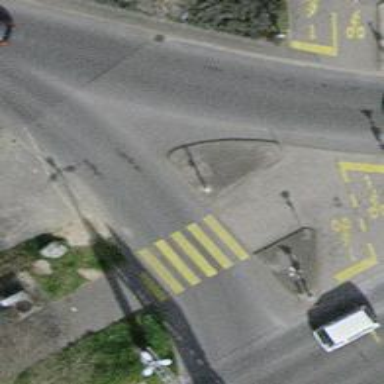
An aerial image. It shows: Crossing with traffic signals.